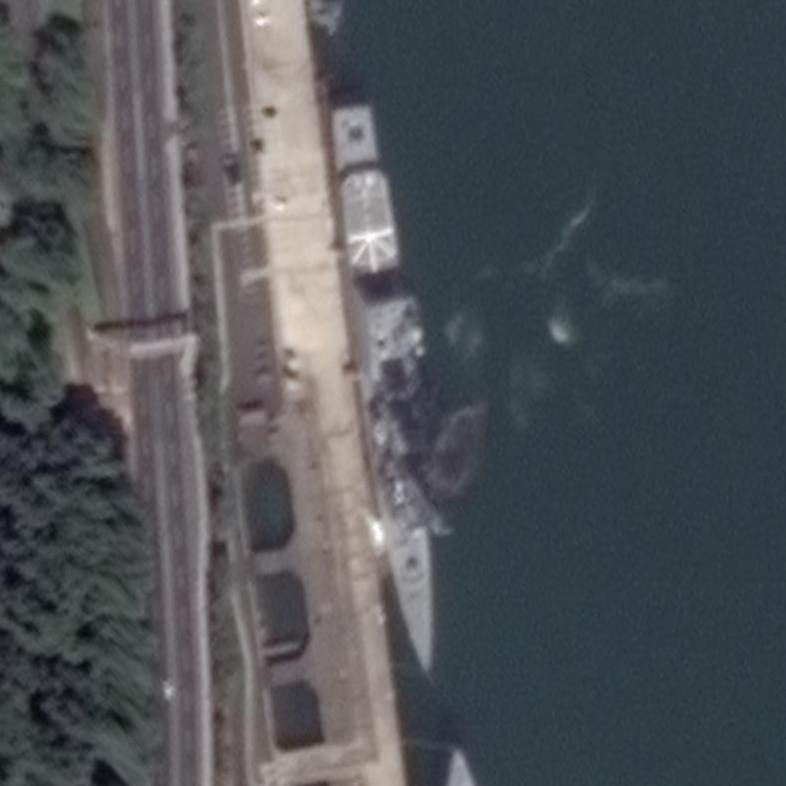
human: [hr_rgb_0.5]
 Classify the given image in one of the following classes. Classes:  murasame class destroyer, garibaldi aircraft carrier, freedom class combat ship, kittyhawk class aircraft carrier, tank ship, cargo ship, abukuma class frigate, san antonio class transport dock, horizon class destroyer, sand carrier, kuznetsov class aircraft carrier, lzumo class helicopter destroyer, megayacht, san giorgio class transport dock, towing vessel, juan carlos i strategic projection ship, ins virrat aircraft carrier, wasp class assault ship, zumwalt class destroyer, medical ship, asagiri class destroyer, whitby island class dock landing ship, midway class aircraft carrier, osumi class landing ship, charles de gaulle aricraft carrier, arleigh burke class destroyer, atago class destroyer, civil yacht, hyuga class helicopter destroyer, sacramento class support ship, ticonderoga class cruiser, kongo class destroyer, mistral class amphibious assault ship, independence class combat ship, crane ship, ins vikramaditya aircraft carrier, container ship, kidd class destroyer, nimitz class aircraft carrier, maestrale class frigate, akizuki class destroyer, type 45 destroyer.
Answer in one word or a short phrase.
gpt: Abukuma class frigate